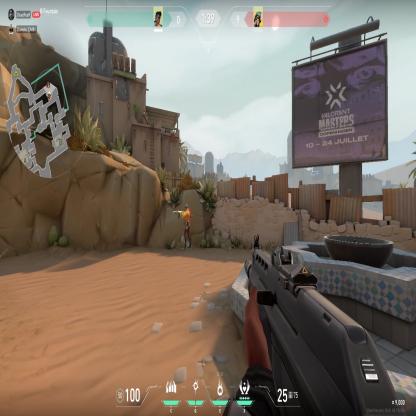
Label: enemy